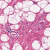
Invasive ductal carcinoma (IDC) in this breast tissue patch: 0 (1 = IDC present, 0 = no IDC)